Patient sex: M
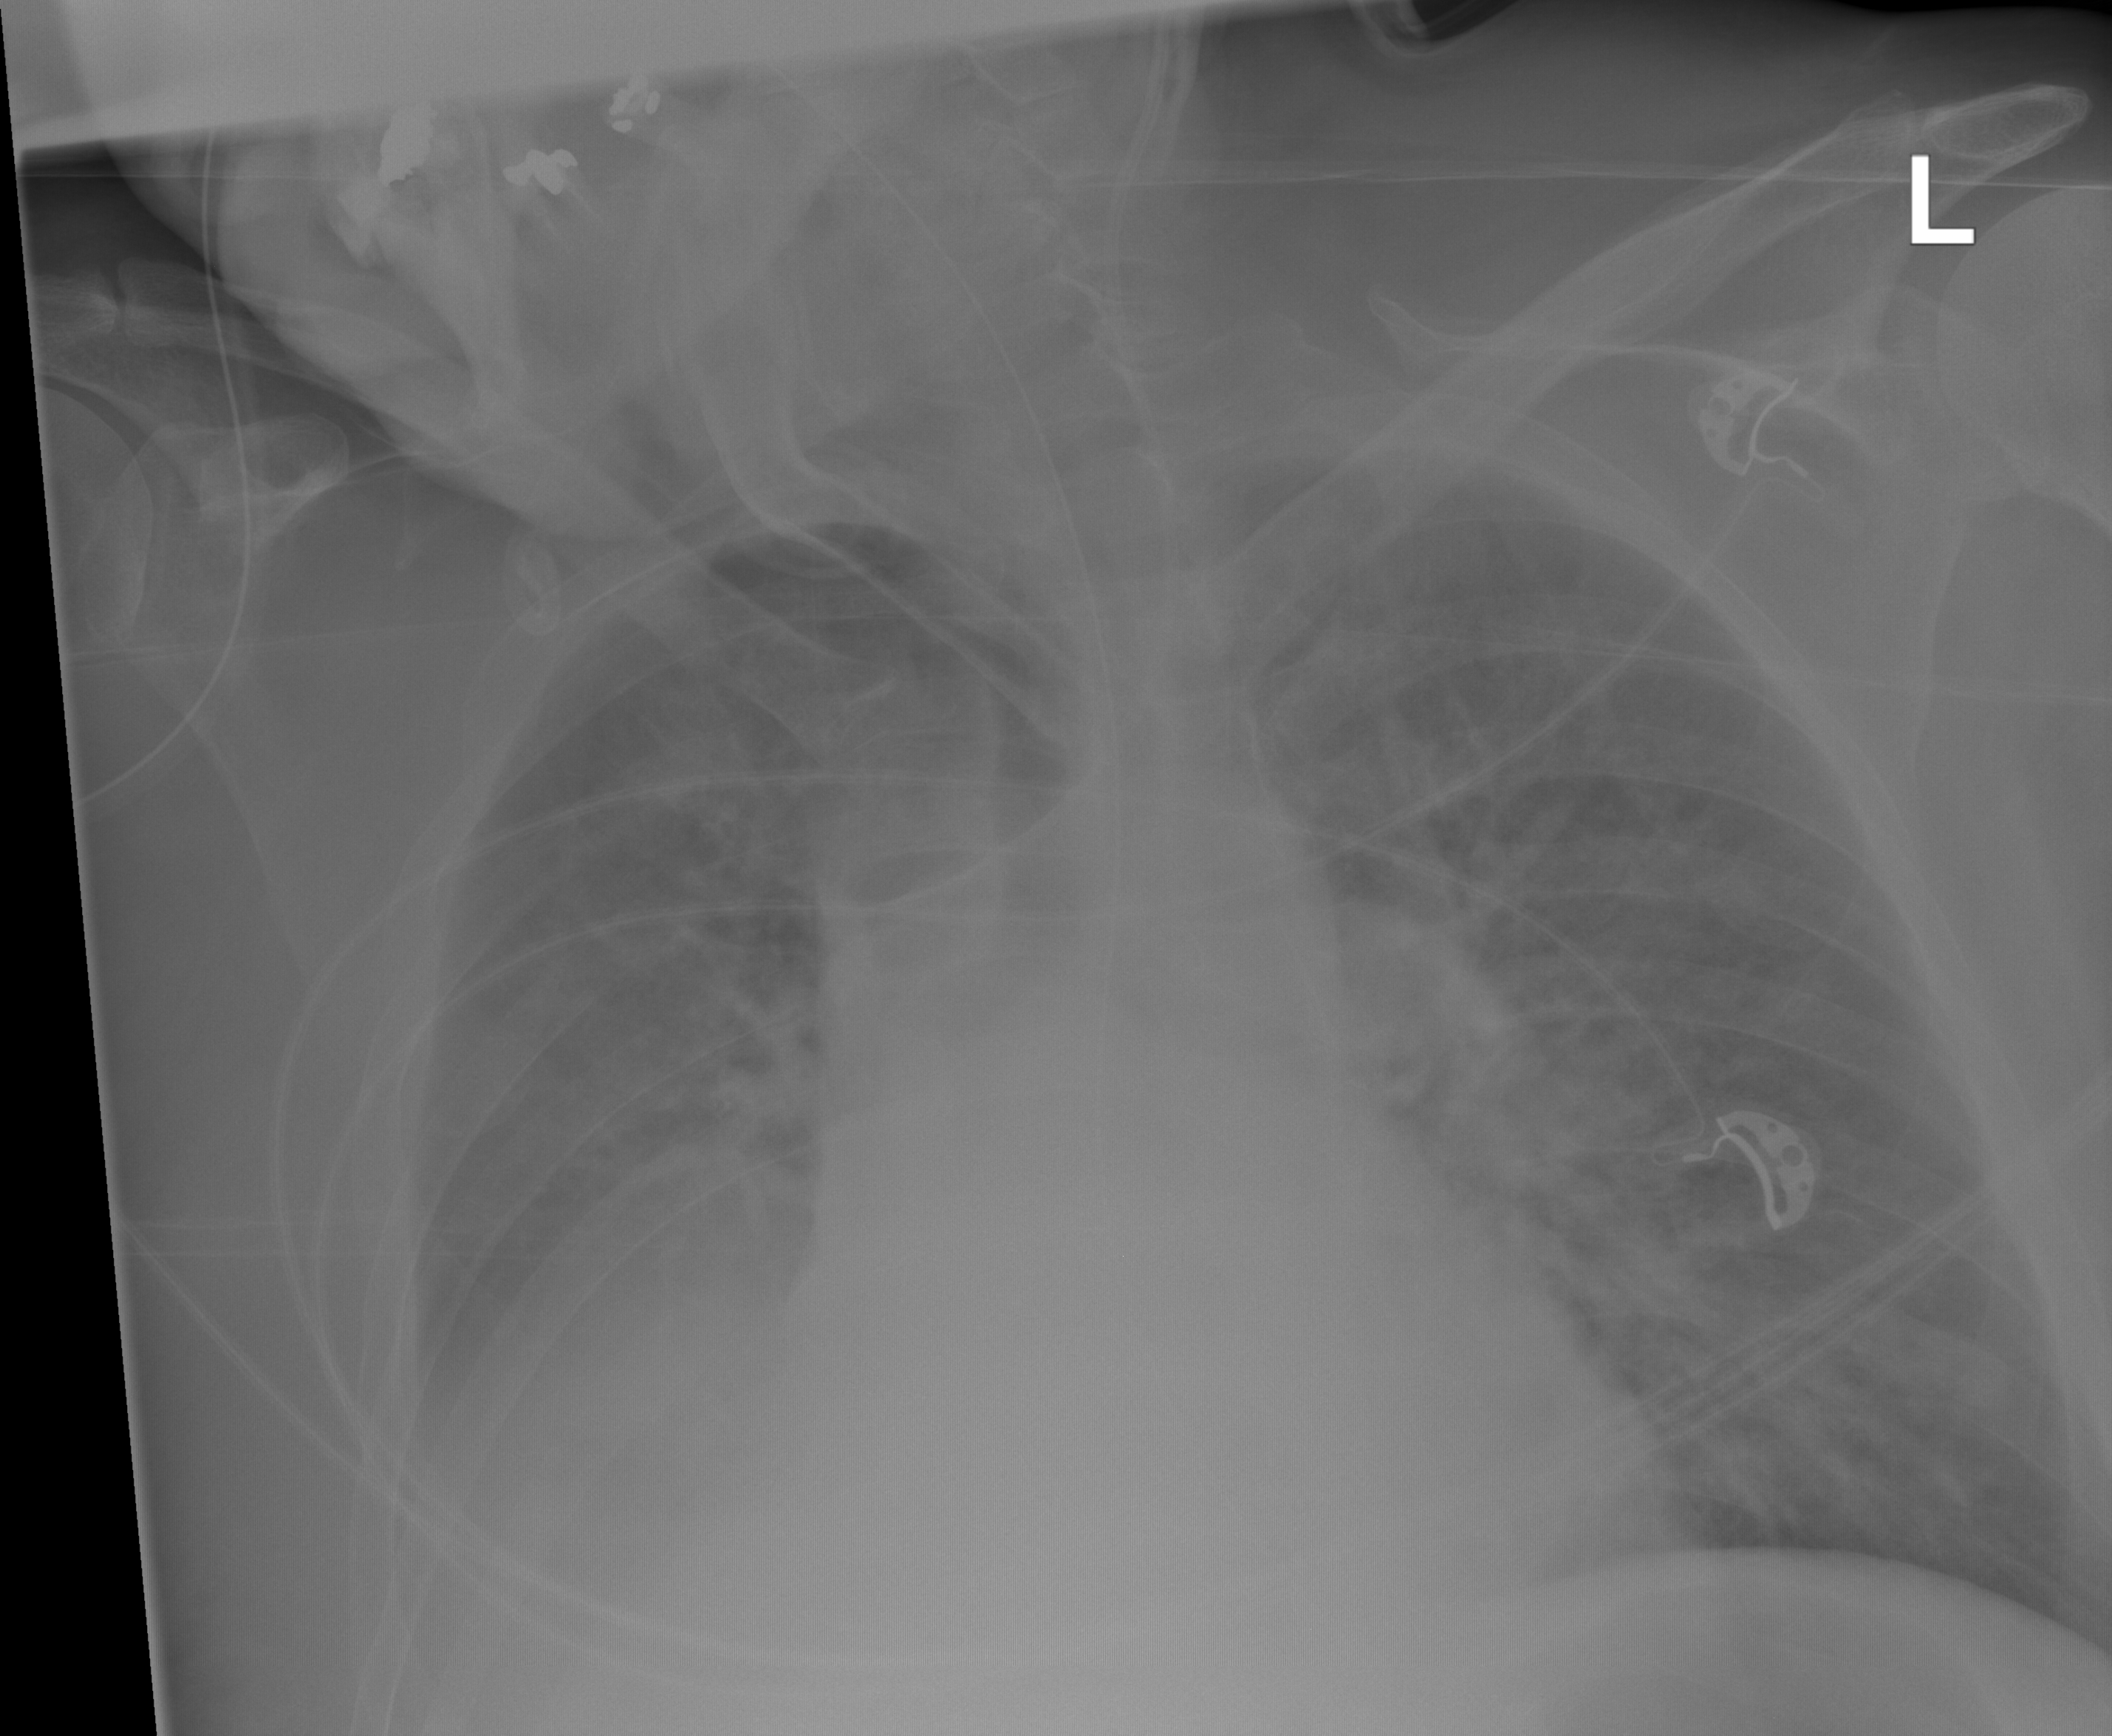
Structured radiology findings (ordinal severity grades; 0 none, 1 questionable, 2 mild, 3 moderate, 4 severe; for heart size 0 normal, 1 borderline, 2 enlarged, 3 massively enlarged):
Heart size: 1
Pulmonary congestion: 3
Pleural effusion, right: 3
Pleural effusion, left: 0
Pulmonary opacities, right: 2
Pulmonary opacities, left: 2
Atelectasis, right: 3
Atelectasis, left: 2